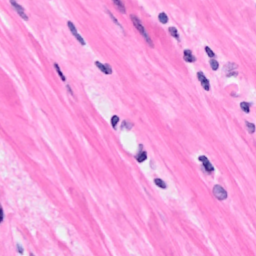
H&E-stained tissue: Breast